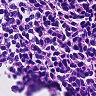
Metastatic tissue present: no